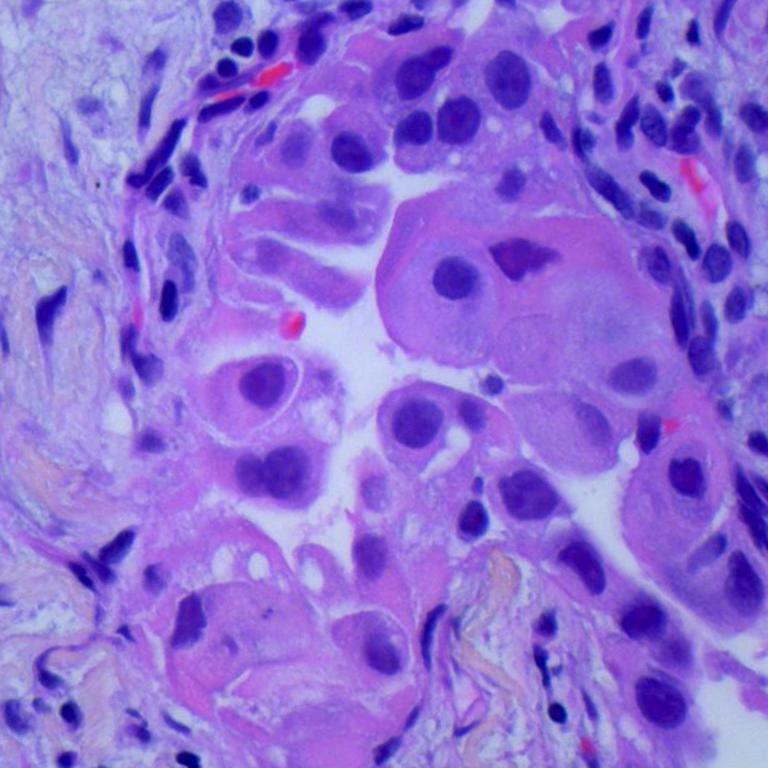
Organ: lung
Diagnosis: adenocarcinomas